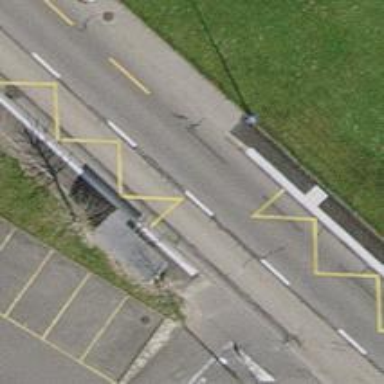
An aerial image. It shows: Platform for public transport is situated by the road.